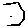
Label: hexagon